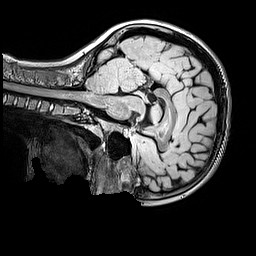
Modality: FLAIR
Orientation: sagittal
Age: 10
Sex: female
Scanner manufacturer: siemens
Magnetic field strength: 3 T
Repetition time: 5 s
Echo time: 0.388 s